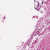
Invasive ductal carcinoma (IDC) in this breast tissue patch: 0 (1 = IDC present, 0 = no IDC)